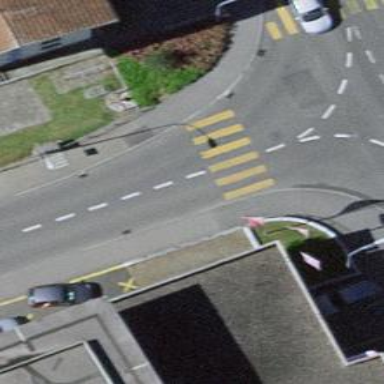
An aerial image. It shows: Uncontrolled zebra crossing with zebra markings.